Field crop: maize
Growth stage: 1
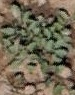
Species: convolvulus